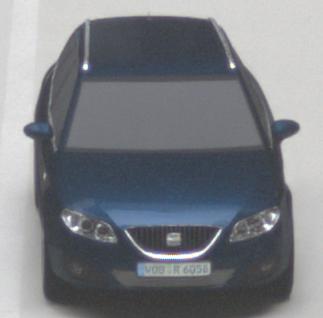
Make: SEAT
Model: Exeo ST 1.6
Detailed model: Exeo (3R) ST
Model produced from: 2010/05
Model produced until: 2010/08
Doors: 5
Color: blue
Road condition: dry road
Daytime: midday
Contrast: medium contrast